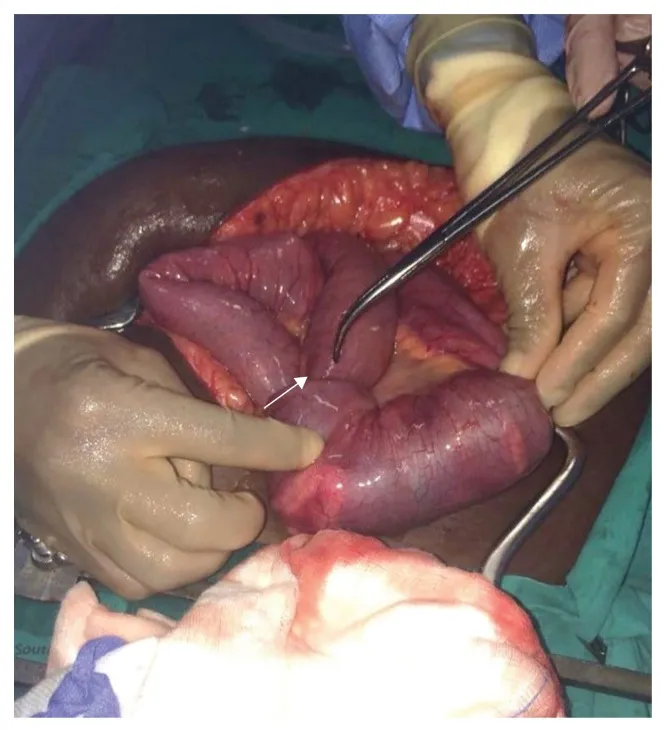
The patient's image showing (white arrow) a mid-jejunal intussusception. A perforated intramural granuloma is visible.
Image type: medical_photograph (other_medical_photograph)